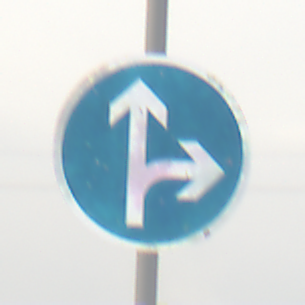
Verkehrszeichen: VorgeschriebeneFahrtrichtungGeradeausOderRechts
Umgebung: Outdoor, Nature
Tageszeit: MorningAfternoon
Wetter: Overcast
Licht: Natural
Jahreszeit: Winter
Kontrast: LowContrast